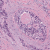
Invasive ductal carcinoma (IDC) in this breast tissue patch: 1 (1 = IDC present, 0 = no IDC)